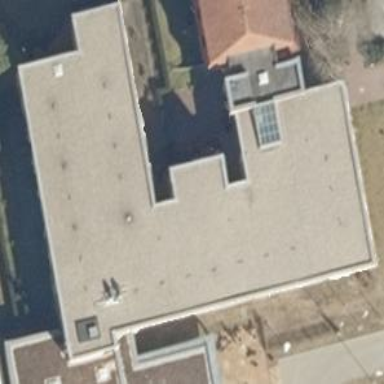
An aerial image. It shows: Hospital building with flat roof.